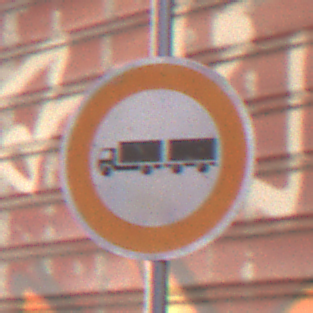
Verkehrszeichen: VerbotLastkraftwagenMitAnhaenger
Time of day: MorningAfternoon
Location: Outdoor (Urban)
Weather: Clear
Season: NotSpecified
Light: Natural